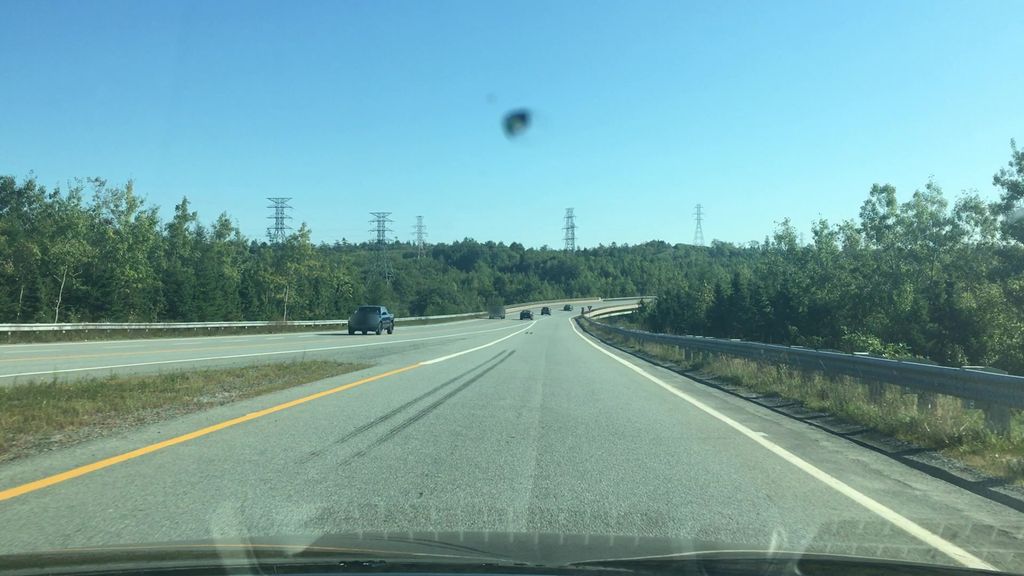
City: halifax